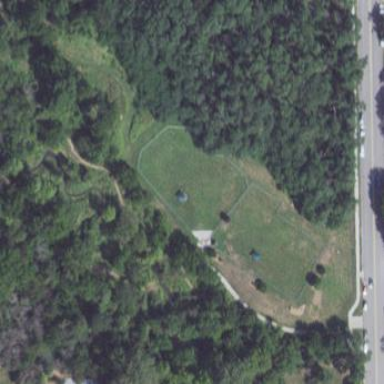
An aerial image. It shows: Dog park enclosed by fence.